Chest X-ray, PA view. Patient: 3 years old, sex M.
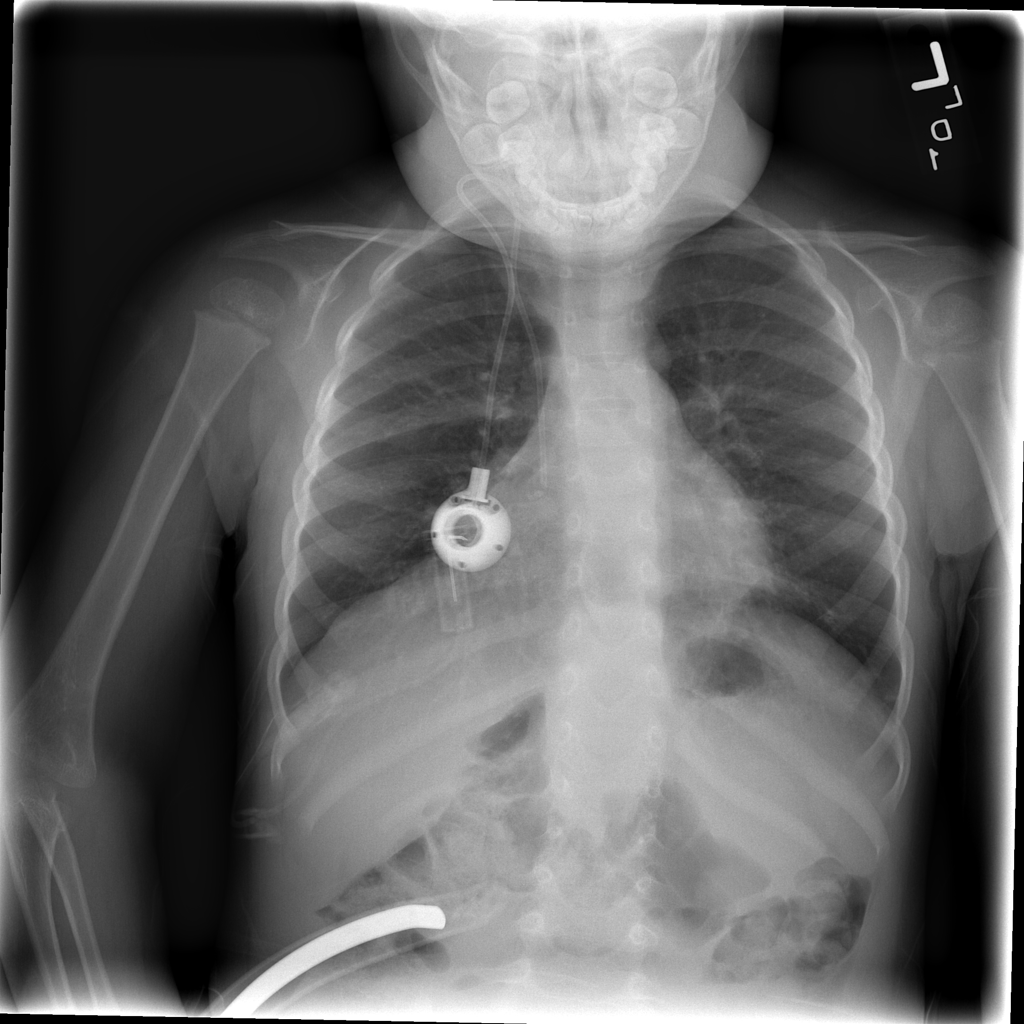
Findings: Atelectasis